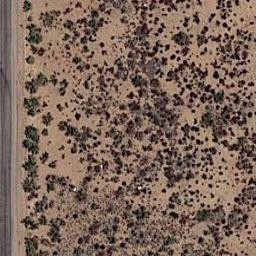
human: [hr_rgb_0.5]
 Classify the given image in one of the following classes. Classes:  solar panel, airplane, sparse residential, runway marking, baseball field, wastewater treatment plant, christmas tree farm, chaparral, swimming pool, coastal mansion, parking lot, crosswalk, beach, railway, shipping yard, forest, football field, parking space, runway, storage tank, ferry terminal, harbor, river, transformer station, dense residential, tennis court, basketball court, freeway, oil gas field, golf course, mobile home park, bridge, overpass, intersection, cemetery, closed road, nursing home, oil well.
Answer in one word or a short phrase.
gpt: chaparral